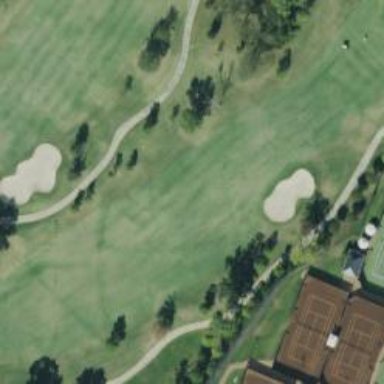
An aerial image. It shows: Golf hole.